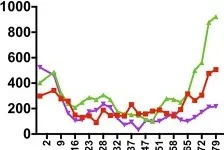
Response to treatment in PDX models. And with Trastuzumab resistant PDX tumor from mouse 712 (F1) Data are presented as tumor volume (mm3) during treatment days (x axis). Each colored line represents a single mouse PDX.
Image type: chart (chart)